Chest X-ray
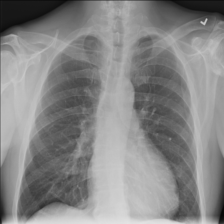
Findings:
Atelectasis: negative
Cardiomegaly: negative
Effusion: negative
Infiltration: negative
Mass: negative
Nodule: negative
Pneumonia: negative
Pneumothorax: negative
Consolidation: positive
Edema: negative
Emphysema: negative
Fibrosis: negative
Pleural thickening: negative
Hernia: negative